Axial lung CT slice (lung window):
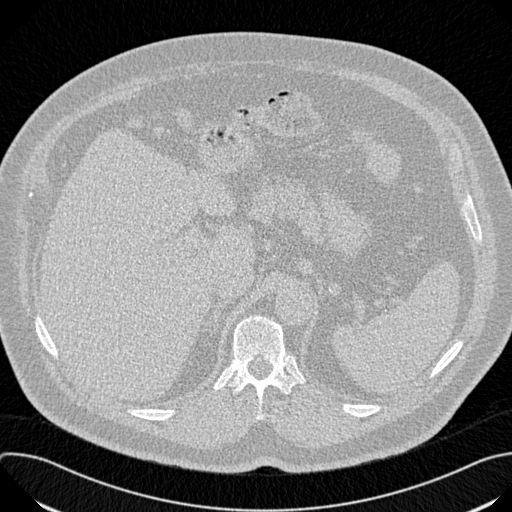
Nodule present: no